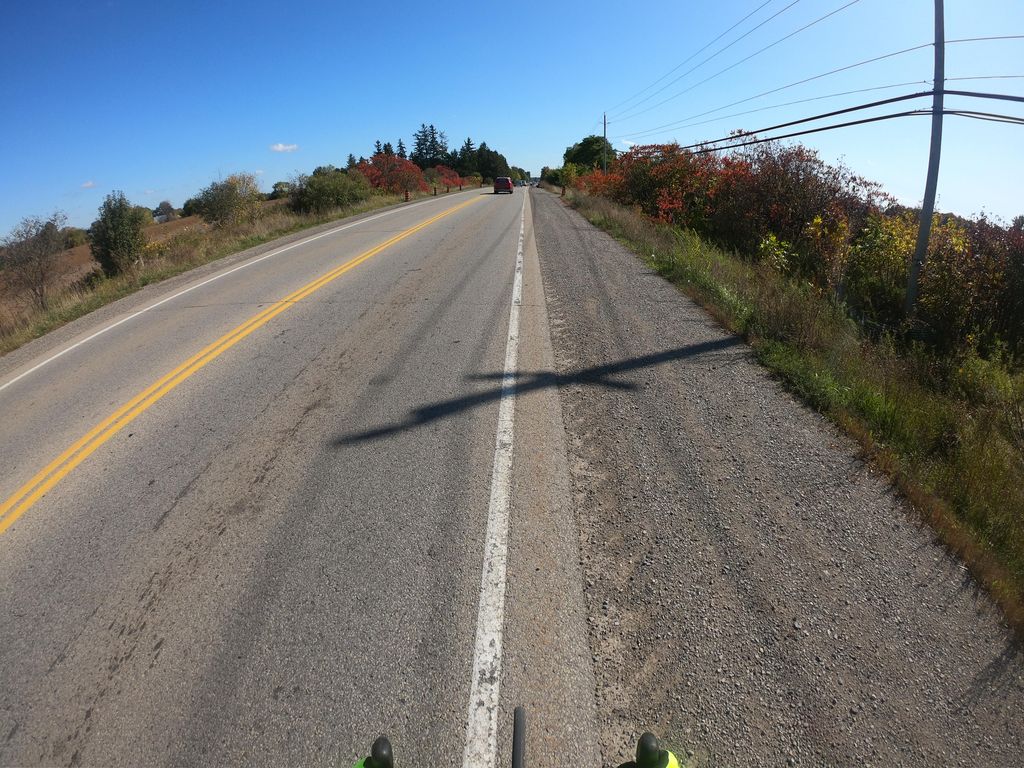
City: kitchener-waterloo